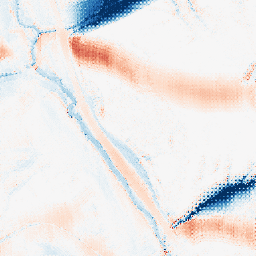
Category: morphological
Decomposition family: morphological_ellipse
Decomposition parameters: operation: average
width: 50
height: 20
Upsampling method: regularized
Upsampling parameters: scale: 2
lambda_reg: 0.1
Upsampling scale: 2